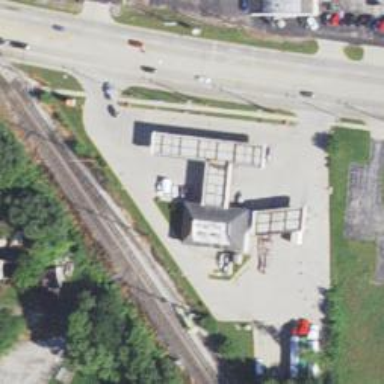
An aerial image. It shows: Convenience shop.